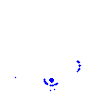
Particle: pion